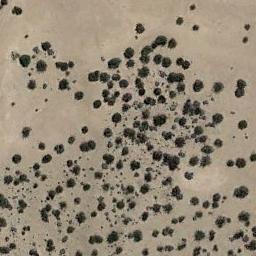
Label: chaparral